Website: bh-photo
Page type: cart
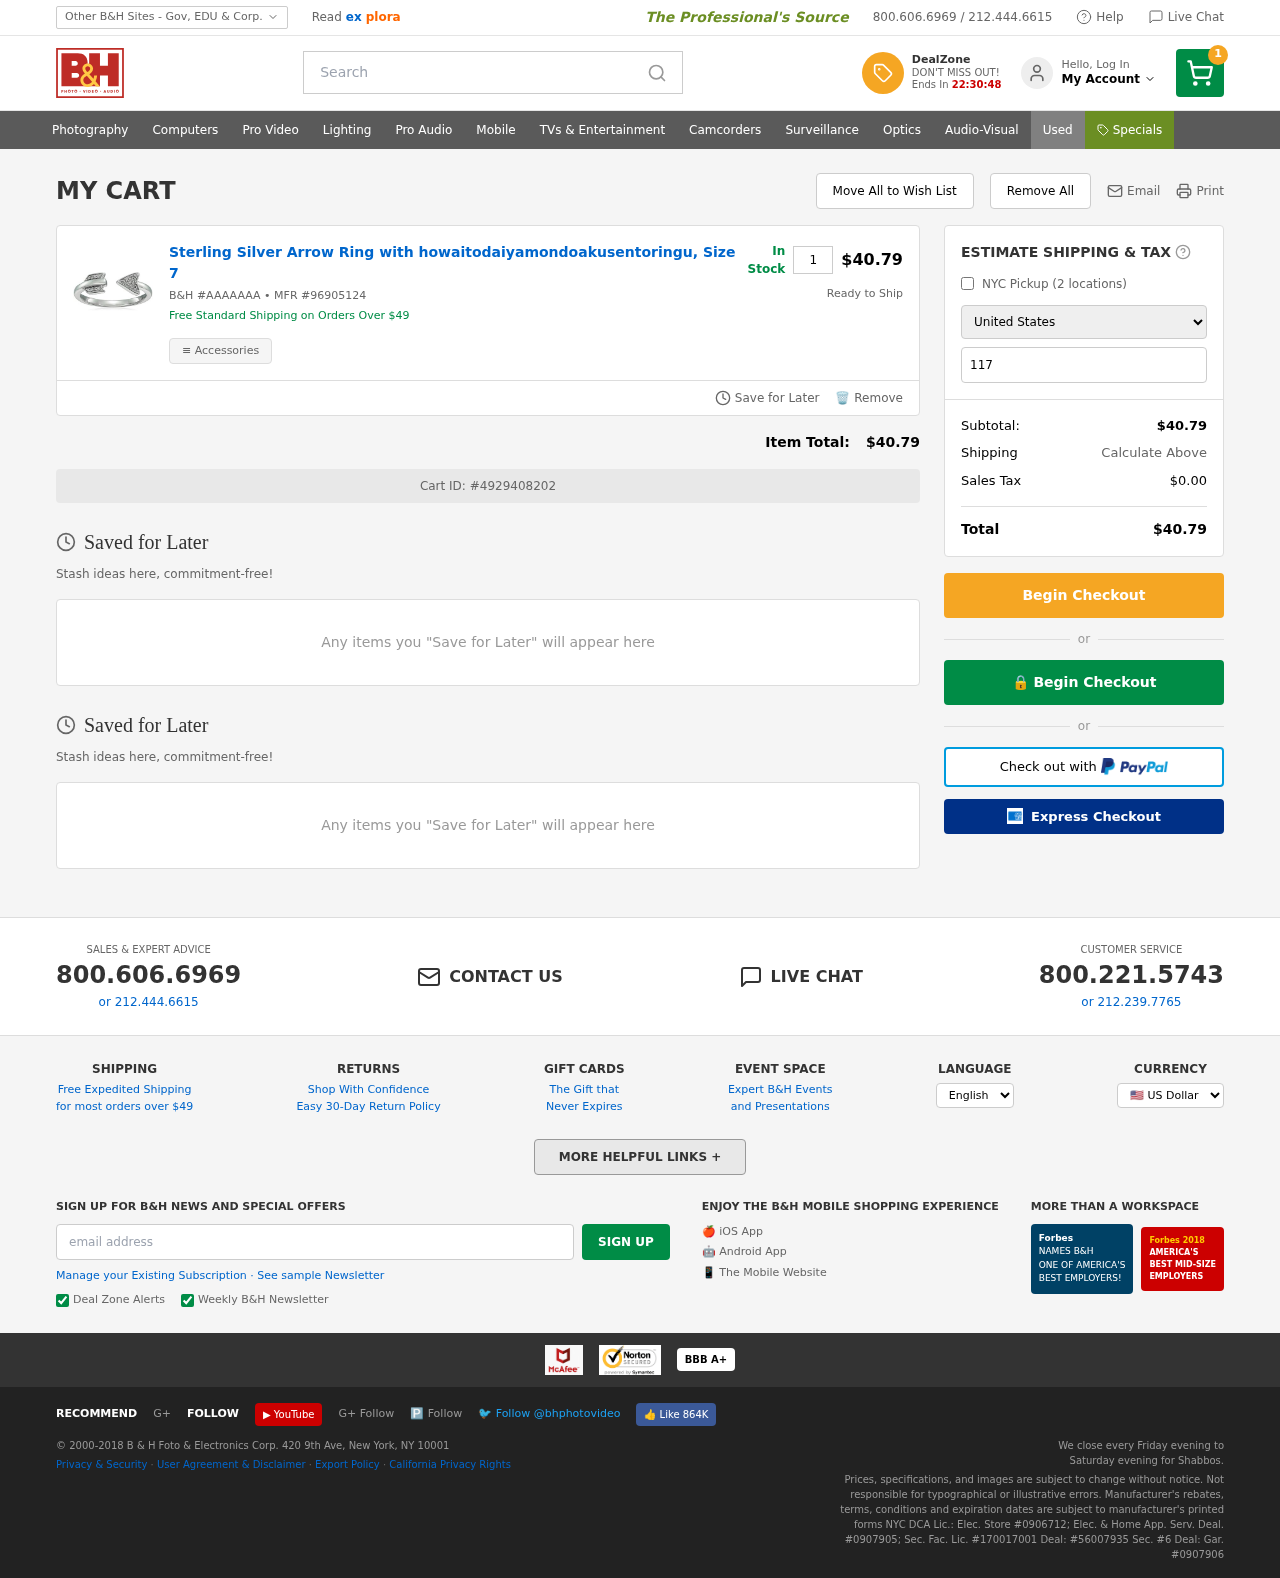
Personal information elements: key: PII_COUNTRY
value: United States
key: PII_EMAIL
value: rose.liu@gmail.com
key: PII_POSTCODE
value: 11746
Product elements: key: PRODUCT1_NAME
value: Sterling Silver Arrow Ring with howaitodaiyamondoakusentoringu, Size 7 
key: PRODUCT1_QUANTITY
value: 1
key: PRODUCT1_SKU
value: AAAAAAA
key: PRODUCT1_MFR
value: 96905124
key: PRODUCT1_SUBTOTAL
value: $40.79
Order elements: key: ORDER_NUM_ITEMS
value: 1
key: ORDER_SUBTOTAL
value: $40.79
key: ORDER_ID
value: #4929408202
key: ORDER_TAX
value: $0.00
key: ORDER_TOTAL
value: $40.79
Search elements: key: HEADER_SEARCH
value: Search